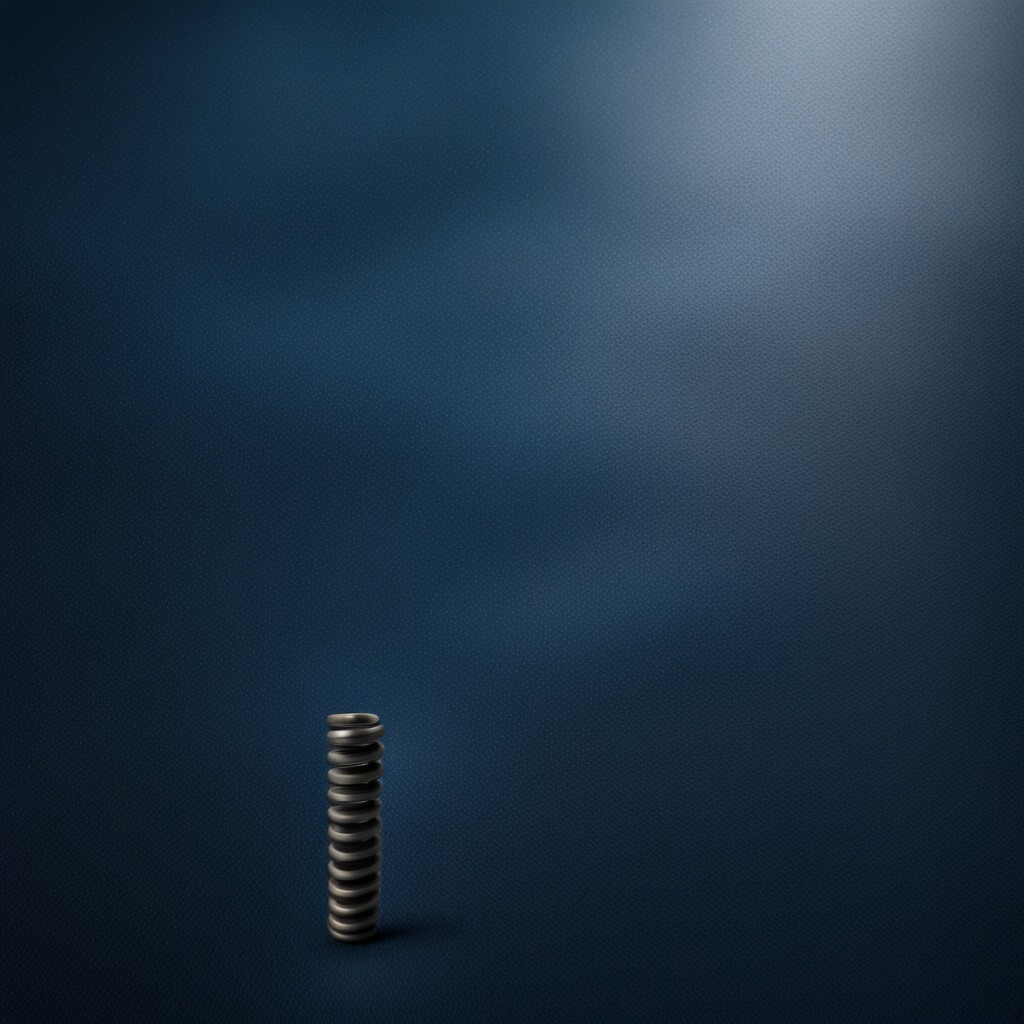
A coiled metal spring is lying on the granite tabletop.